Question: I want to know if it's possible to dynamically load user controls?
This is some code to show what I mean:
'''
public void Load()
{
Reset();
if (_host.User == null)
return;
int _count = 0;
String[] _applications = _host.User.Applications;
if (_applications == null)
return;
foreach (String _application in _applications)
{
TabPage _page = null;
switch (_application)
{
case "SF01":
_page = new TabPage();
_page.Text = "SF01";
_page.Controls.Add(new SF01(_container));
break;
}
if (_page != null)
{
tapplications.TabPages.Add(_page);
m_list.Add(_count, _page);
_count++;
}
}
tapplications.TabPages.Add(tlog);
if (_host.User.Admin)
tapplications.TabPages.Add(tadmin);
_container.Controls.Add(this);
}
'''
As you can see 'SF01' is my usercontrol.Now how do I go about loading other usercontrols
by name instead of hard typing the class object?This way I can create more applications and forget about how to load them. ('case "SF01":')
All the applications will reside beneath a project folder 'applications', maybe there is a way to iterate through that project folder?

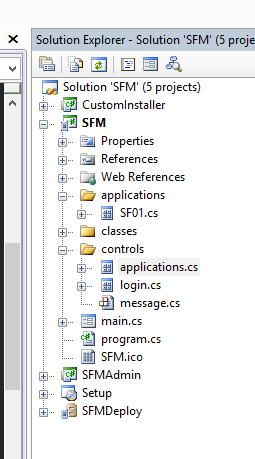
Answer: Yes it is.
A User Control can be instanciated using <URL>, as any other kind of object.
'''
string objTypeName = "myNamespace.UI.SF01"; // Full namespace name
SF01 myNewSF01 = (Foo)Activator.CreateInstance(Type.GetType(objTypeName));
'''
Then you can replace your switch statement with
'''
_page = new TabPage();
_page.Text = "SF01";
var control = (Control)Activator.CreateInstance(Type.GetType("myNamespace." + _application));
_page.Controls.Add(control);
'''